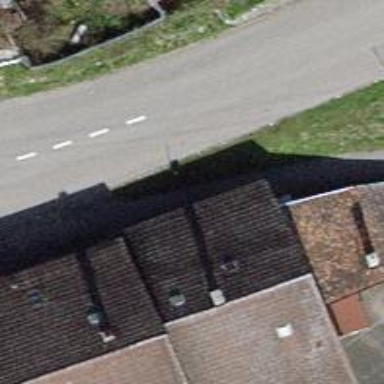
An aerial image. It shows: Footway.